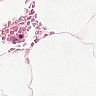
Metastatic tissue present: no